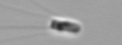
Label: Chaetoceros_subtilis